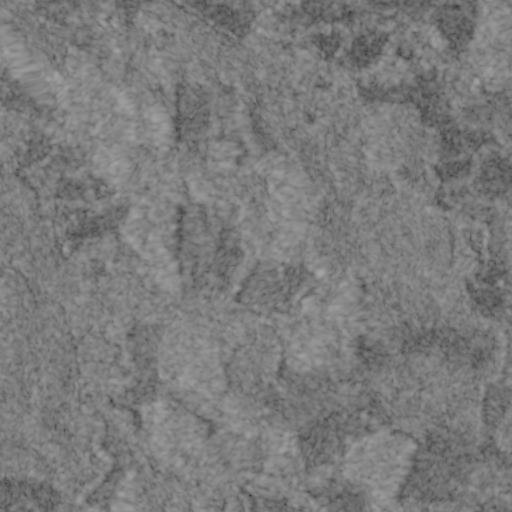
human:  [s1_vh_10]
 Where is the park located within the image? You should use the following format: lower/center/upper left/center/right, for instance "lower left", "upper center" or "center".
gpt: The park is located in the upper of the image.
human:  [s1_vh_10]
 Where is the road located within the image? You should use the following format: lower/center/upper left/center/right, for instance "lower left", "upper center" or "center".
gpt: There is no road in the image.

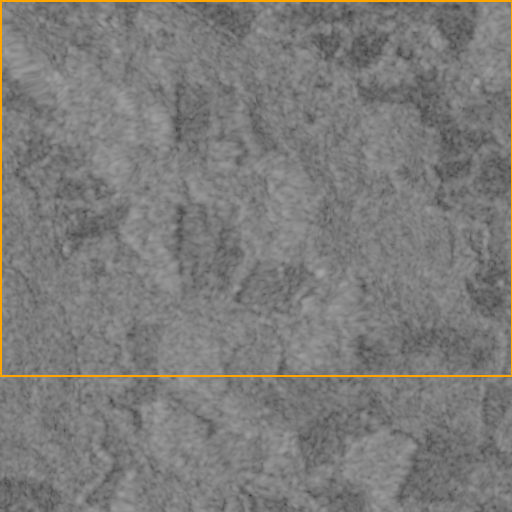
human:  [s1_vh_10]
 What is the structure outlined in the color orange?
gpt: The structure outlined in orange is a park.
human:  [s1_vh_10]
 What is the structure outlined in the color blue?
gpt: There is no blue outline.